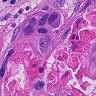
Metastatic tissue present: yes